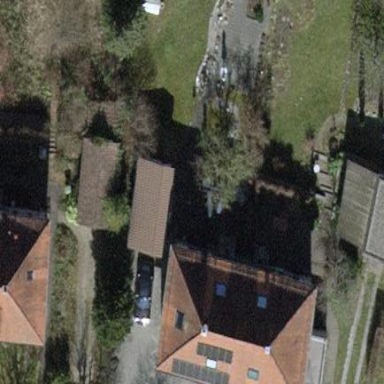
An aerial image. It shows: Building with tiled roof.